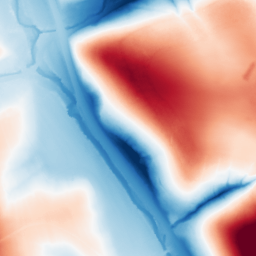
Category: classical
Decomposition family: gaussian
Decomposition parameters: sigma: 50
Upsampling method: edge_directed
Upsampling parameters: scale: 2
Upsampling scale: 2